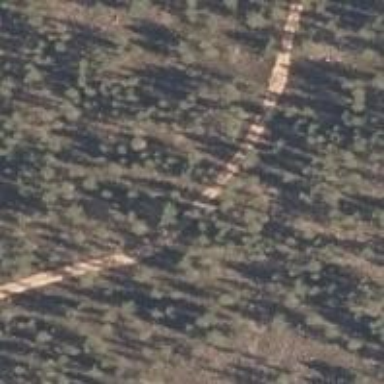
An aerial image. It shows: Nordic track road.